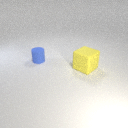
small blue rubber cylinder behind large yellow rubber cube